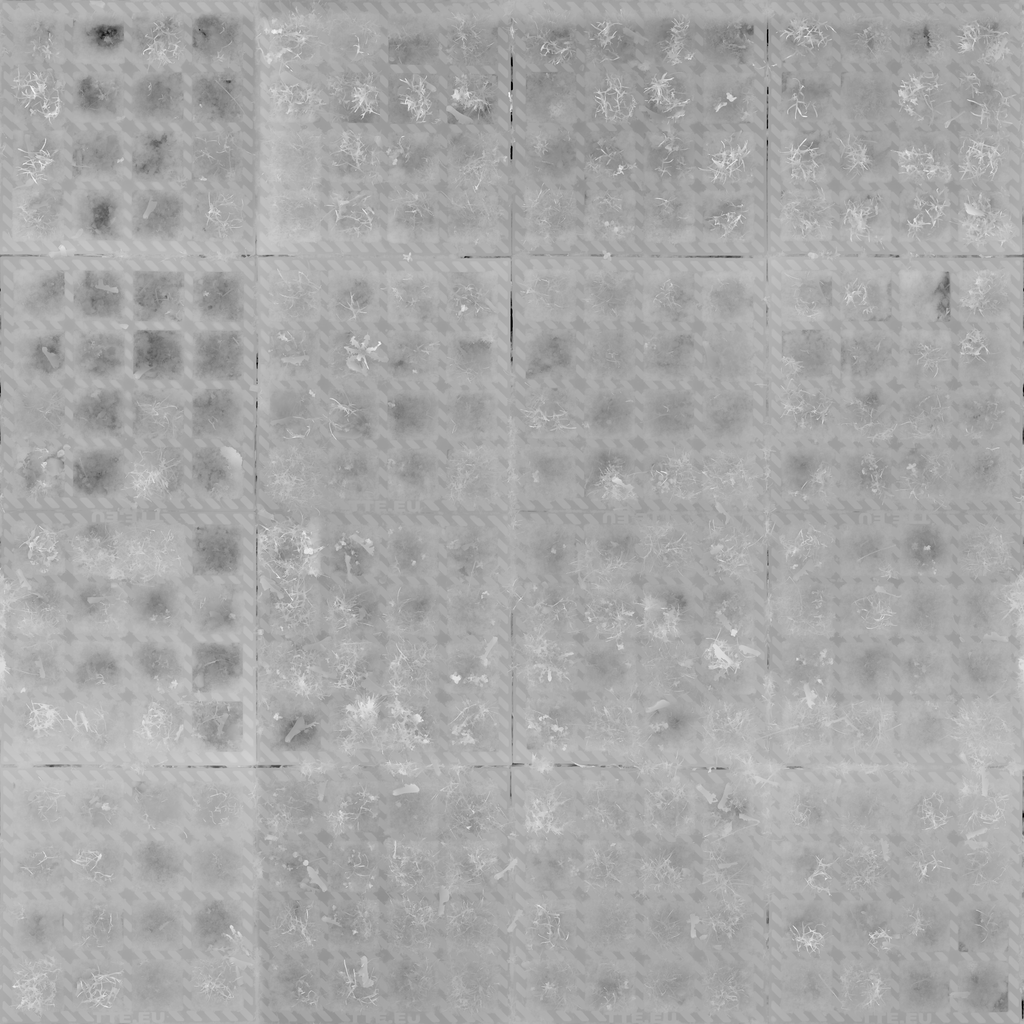
Texture map type: Displacement